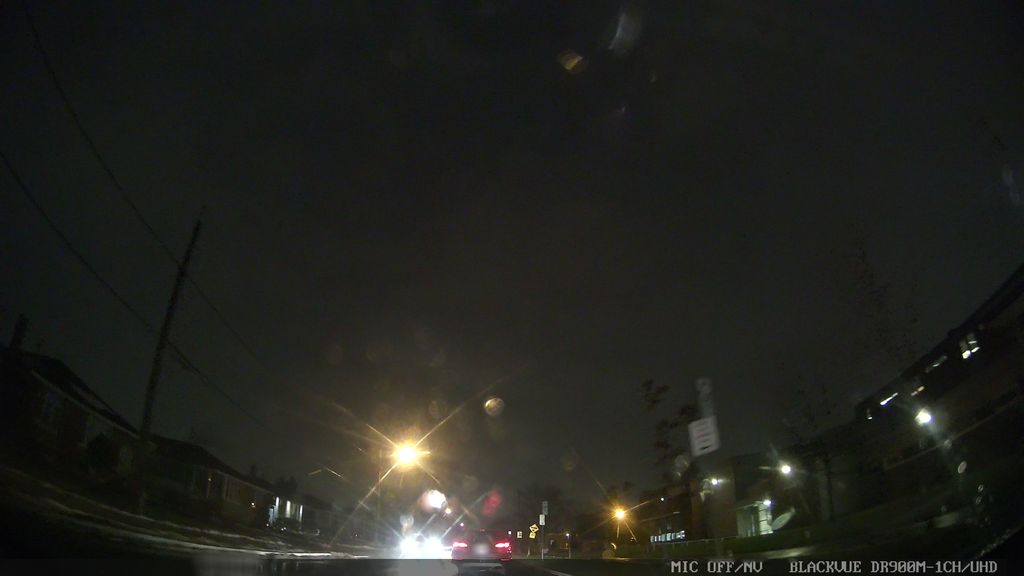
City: toronto